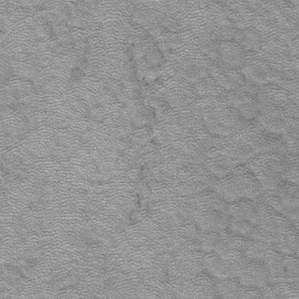
Label: frost